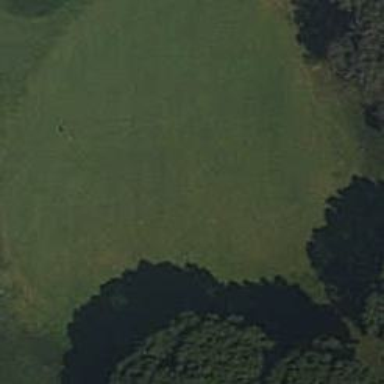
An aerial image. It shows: Golf green.